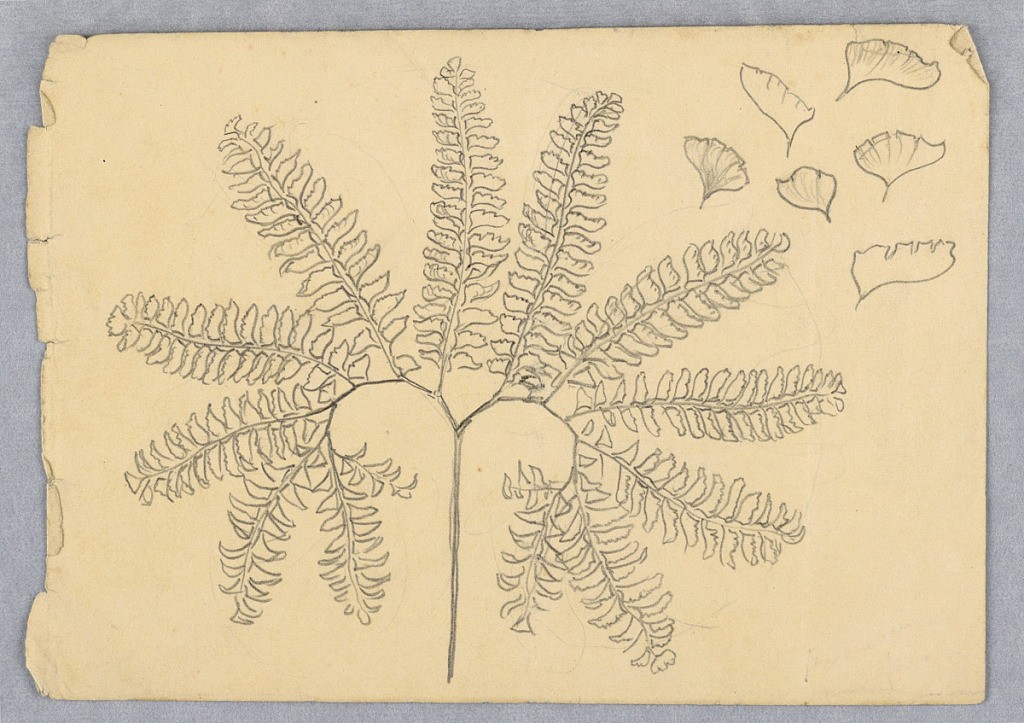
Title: Maidenhair Fern
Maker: Samuel Colman, American, 1832–1920
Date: ca. 1880
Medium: Graphite on cream paper
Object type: Drawing
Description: Diagrammatical study. Fourteen leaf-boughs branch, nearly symmetical from the main stem. Six designs of leaves are in the right top corner.